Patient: sex M, age 79
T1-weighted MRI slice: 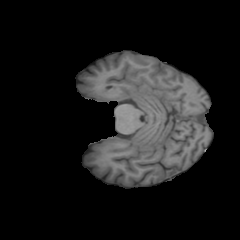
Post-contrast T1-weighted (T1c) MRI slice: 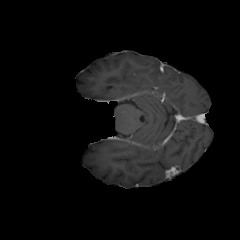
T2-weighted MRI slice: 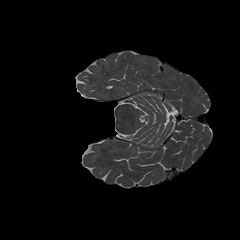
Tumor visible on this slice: no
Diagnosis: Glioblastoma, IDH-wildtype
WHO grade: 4